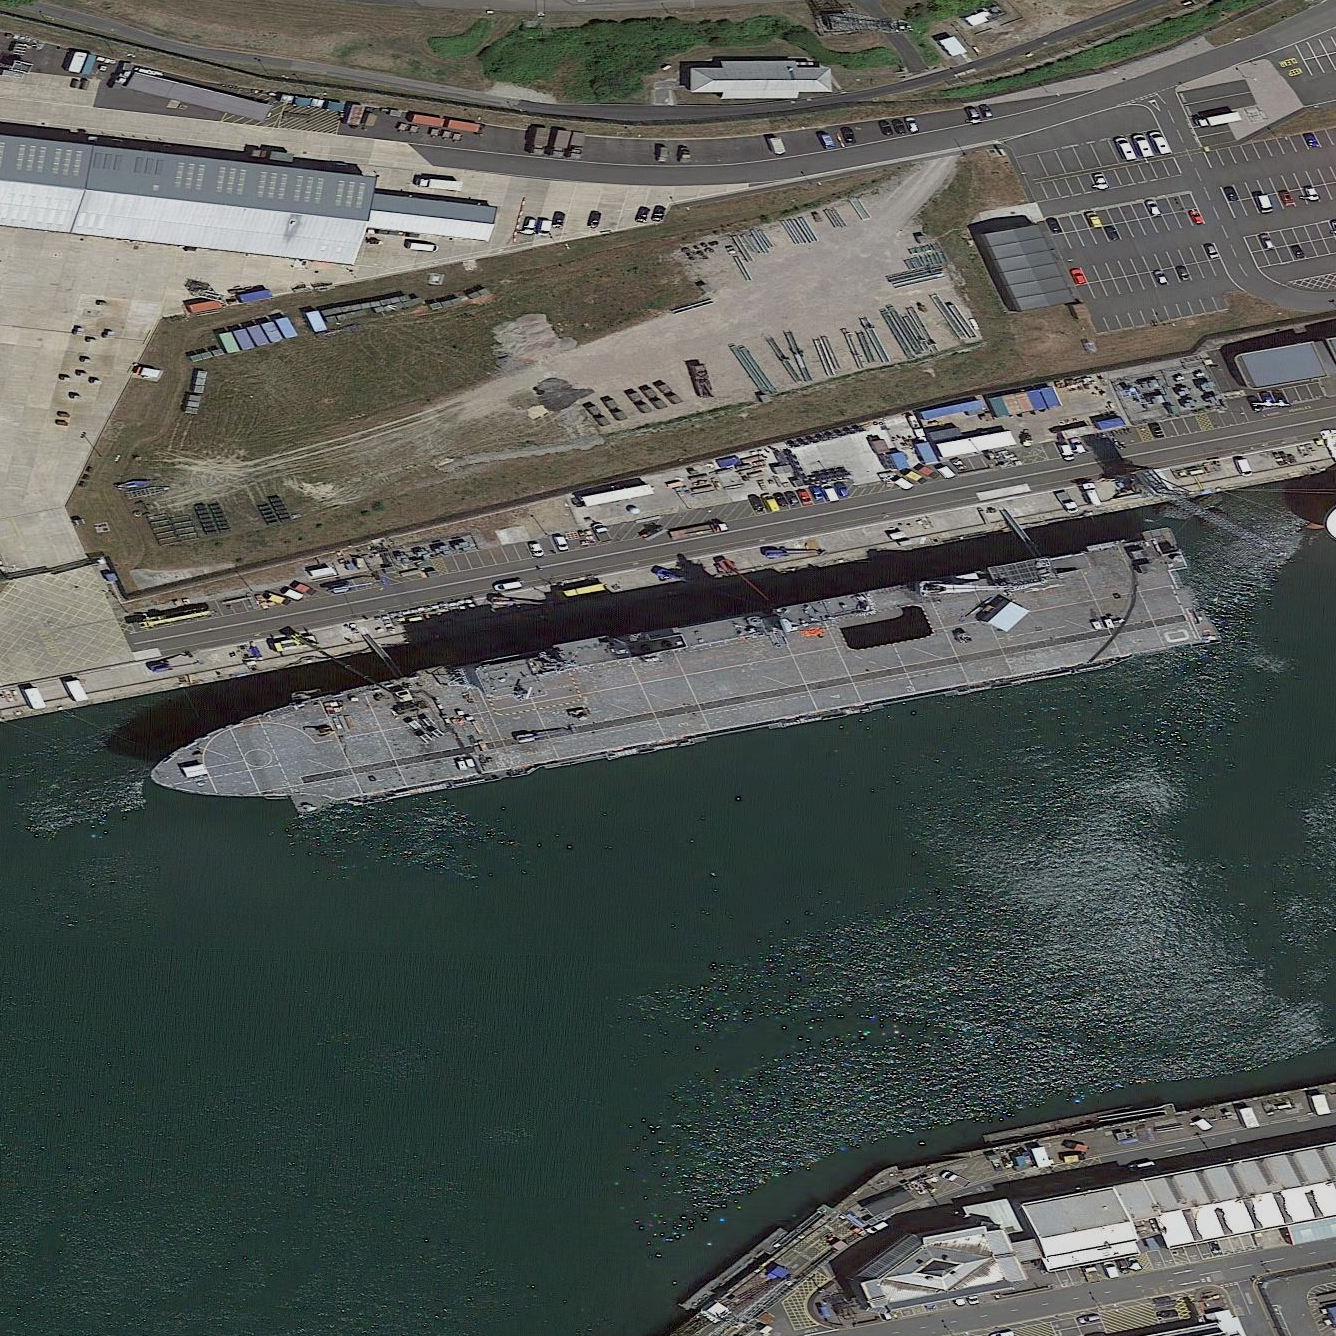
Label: assault